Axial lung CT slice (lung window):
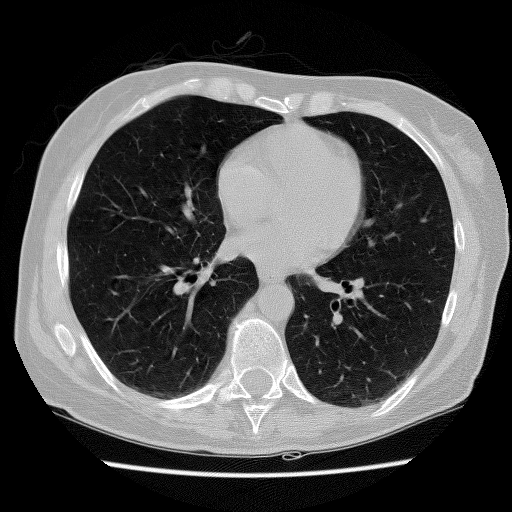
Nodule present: no